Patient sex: F
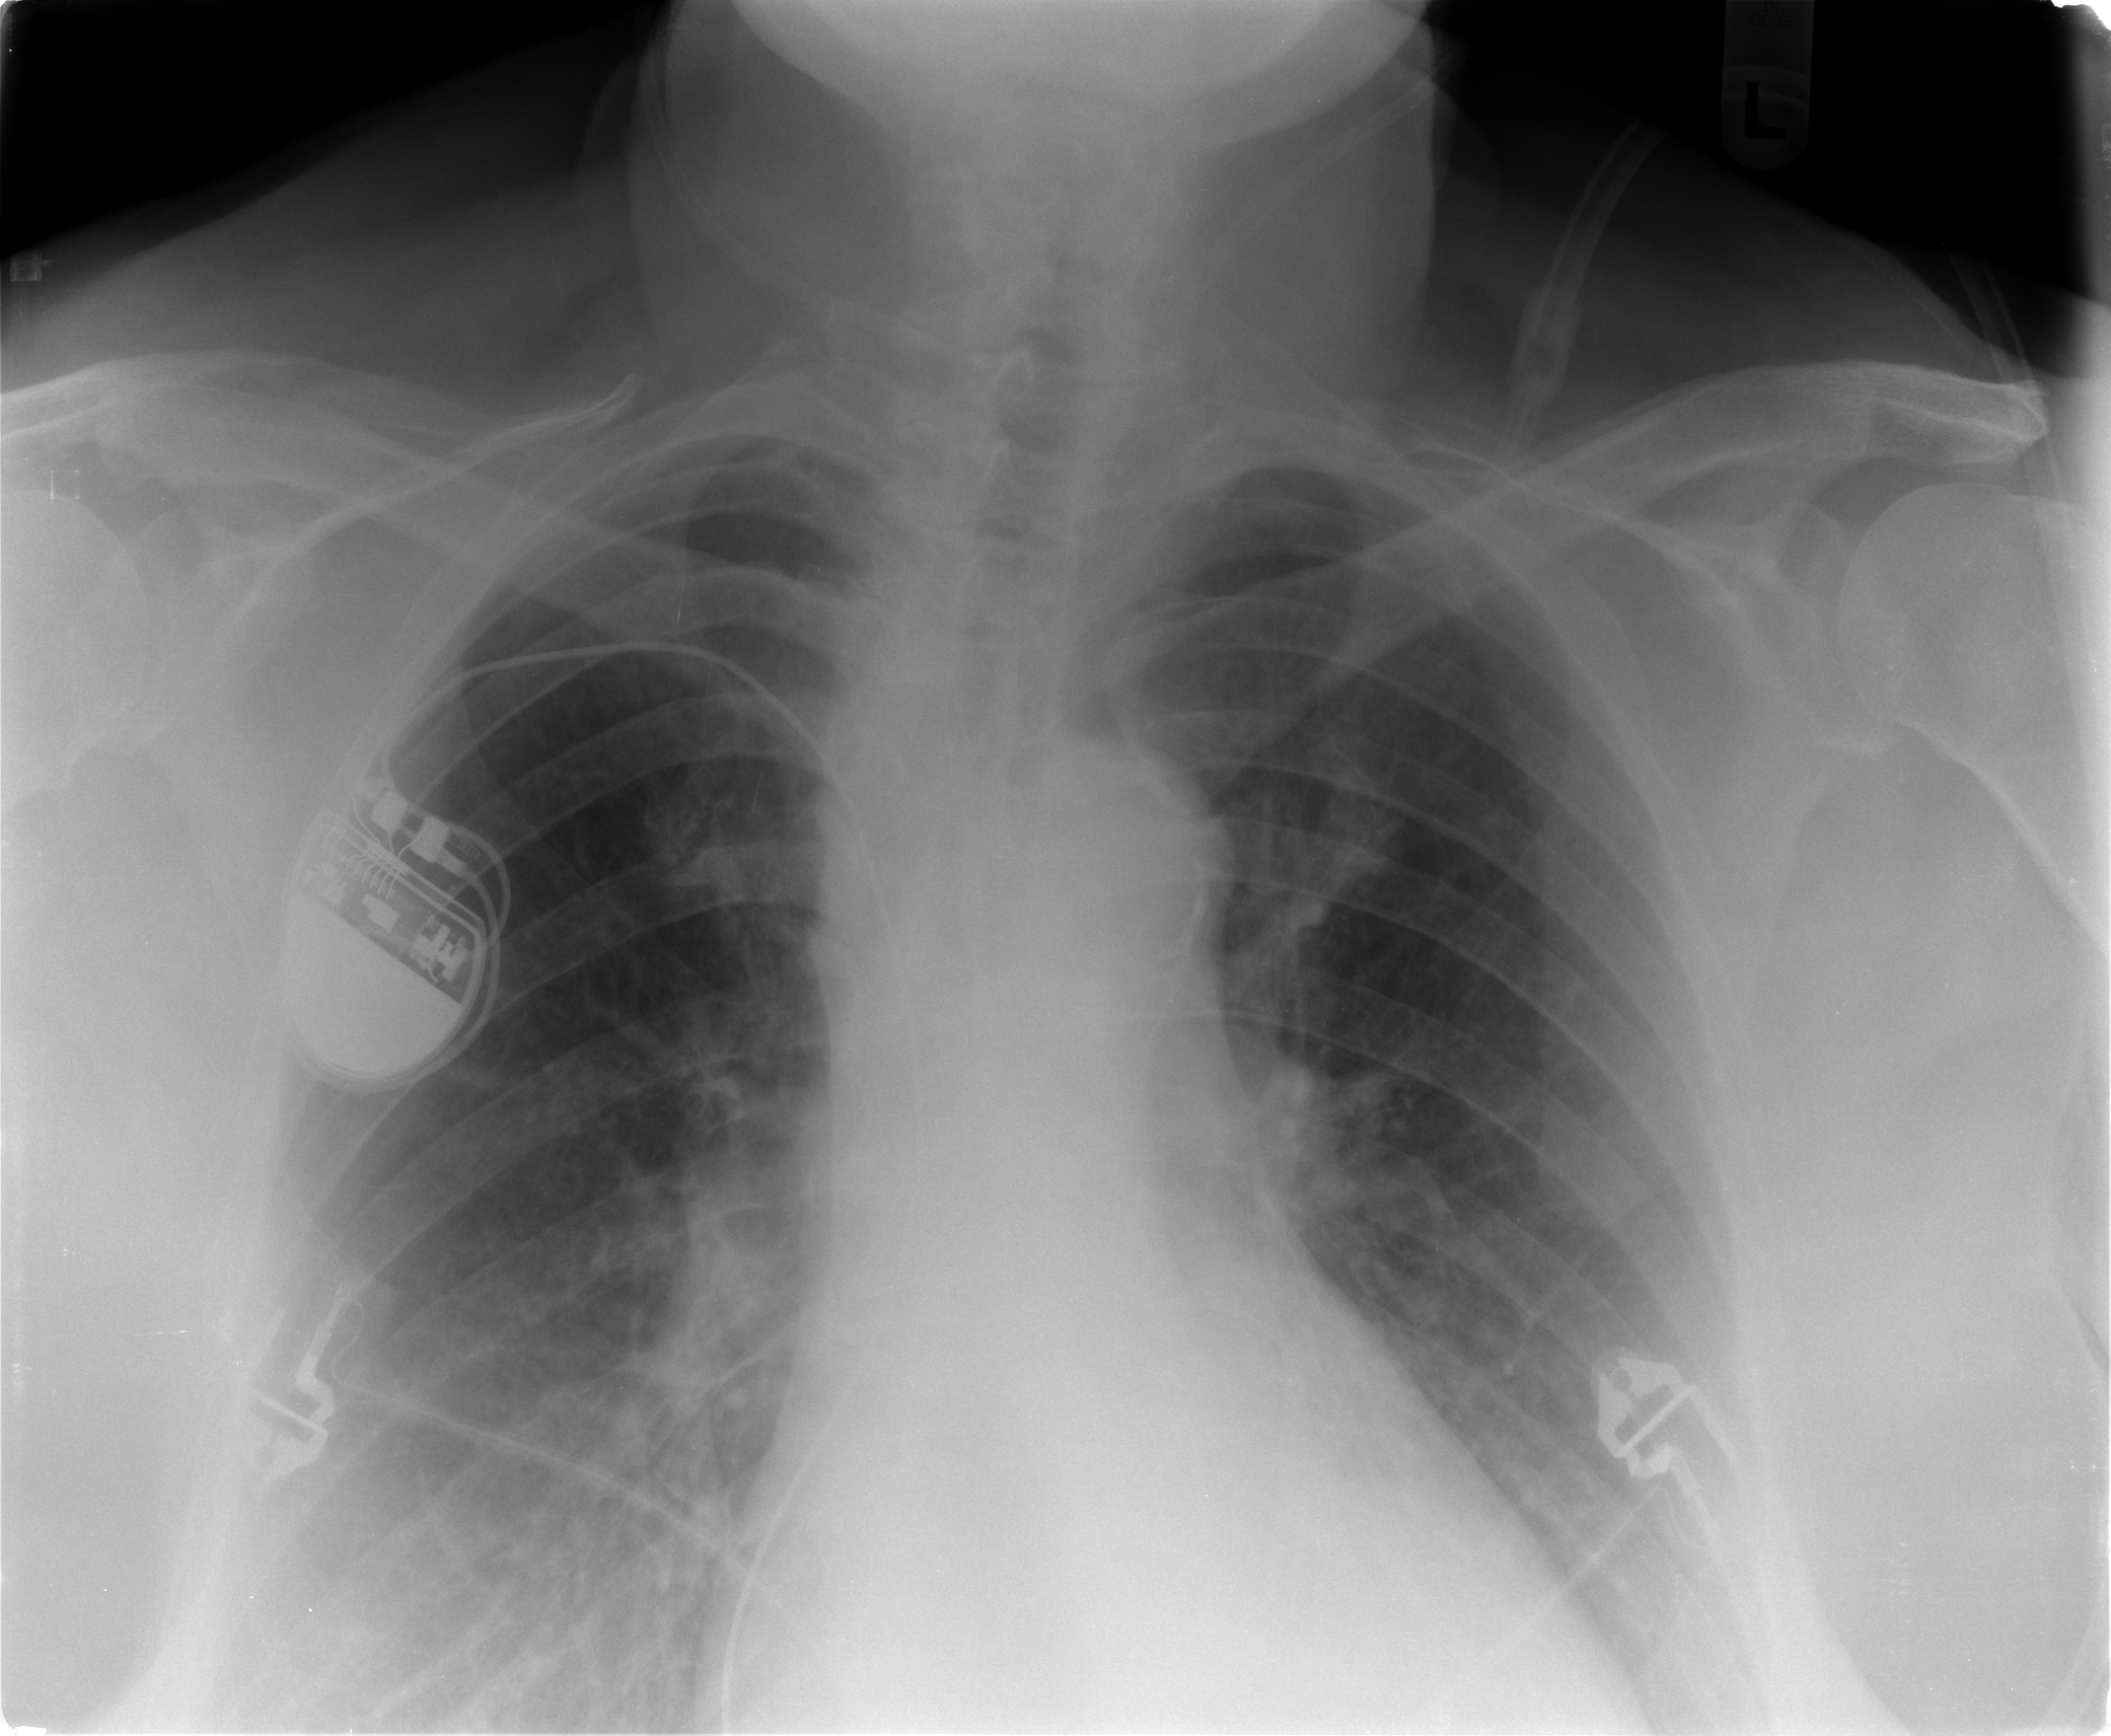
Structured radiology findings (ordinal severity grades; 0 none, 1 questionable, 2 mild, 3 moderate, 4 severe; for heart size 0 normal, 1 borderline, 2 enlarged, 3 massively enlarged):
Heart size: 2
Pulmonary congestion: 1
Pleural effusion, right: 0
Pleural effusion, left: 0
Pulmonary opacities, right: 0
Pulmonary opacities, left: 0
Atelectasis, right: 1
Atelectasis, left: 1